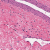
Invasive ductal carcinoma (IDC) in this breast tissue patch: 0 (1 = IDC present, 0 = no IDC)